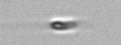
Label: flagellate_morphotype3